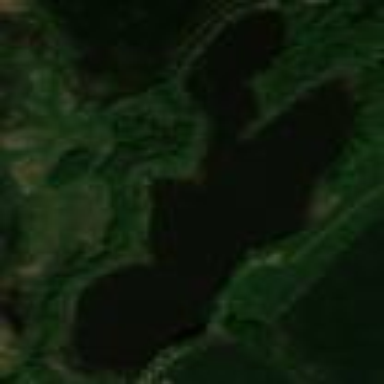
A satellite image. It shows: Lake with natural water.